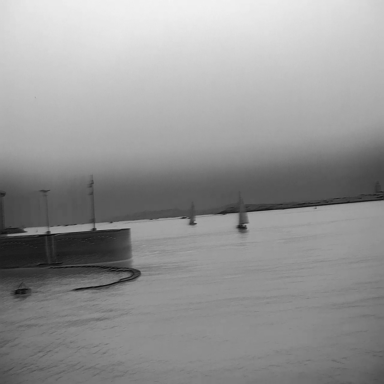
There are two sailboats in the infrared image.